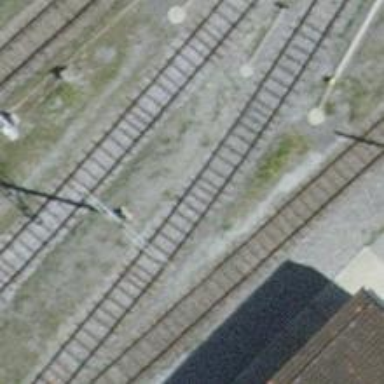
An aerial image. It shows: Rail yard with electrified contact lines for railway operations.